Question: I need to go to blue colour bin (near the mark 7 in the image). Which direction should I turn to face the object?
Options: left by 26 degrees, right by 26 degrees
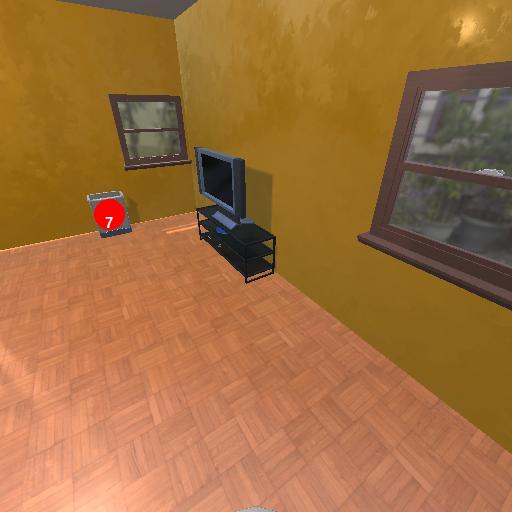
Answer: left by 26 degrees